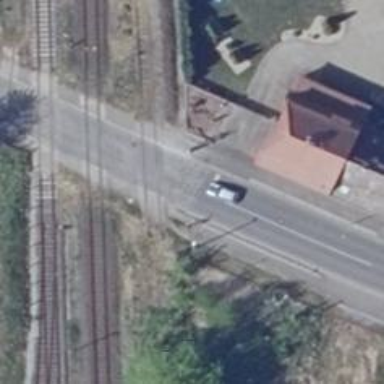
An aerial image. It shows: Abandoned railway.